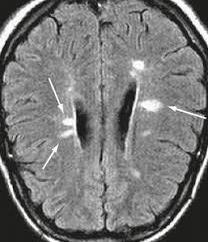
Label: notumor